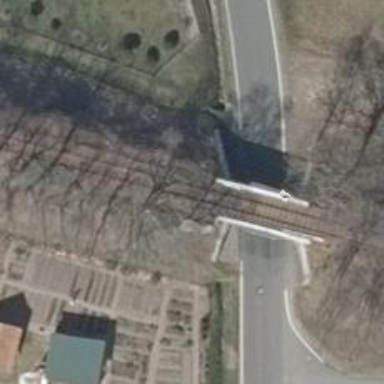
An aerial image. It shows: Disused railway bridge.